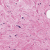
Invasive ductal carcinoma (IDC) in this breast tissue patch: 0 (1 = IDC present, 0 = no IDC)